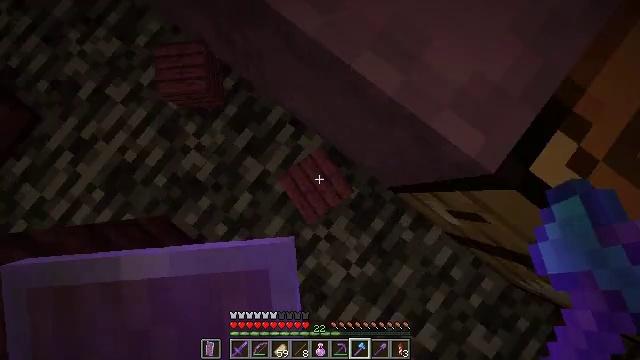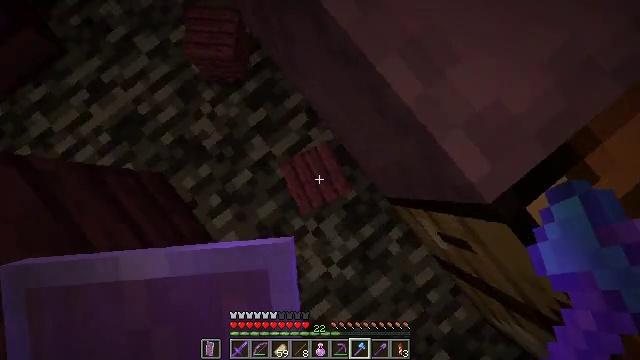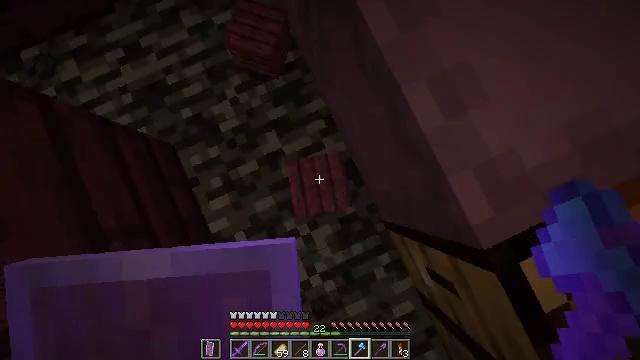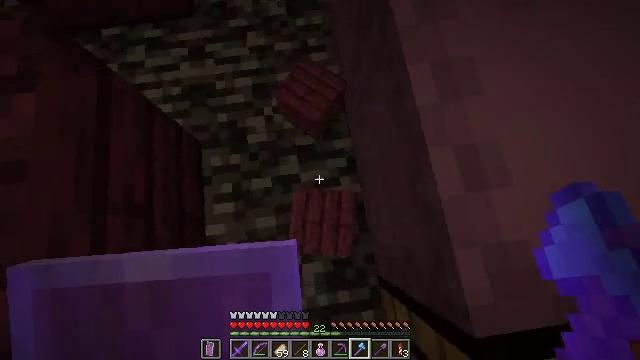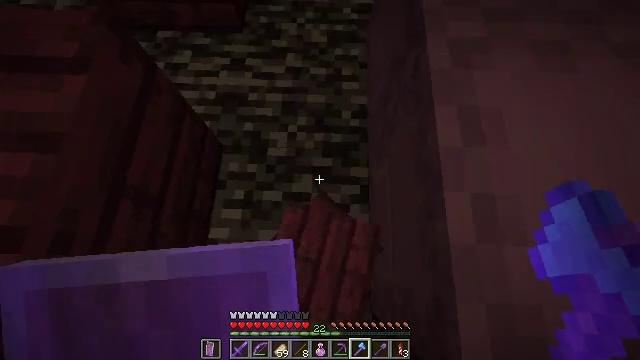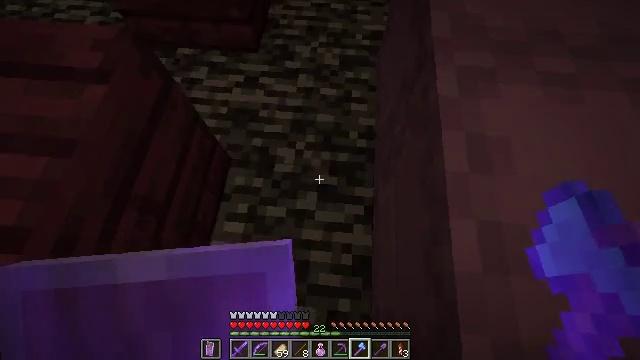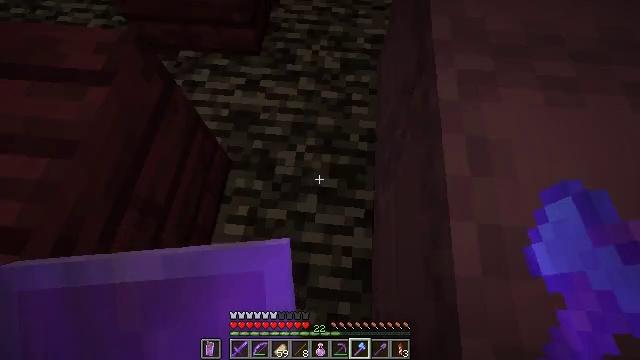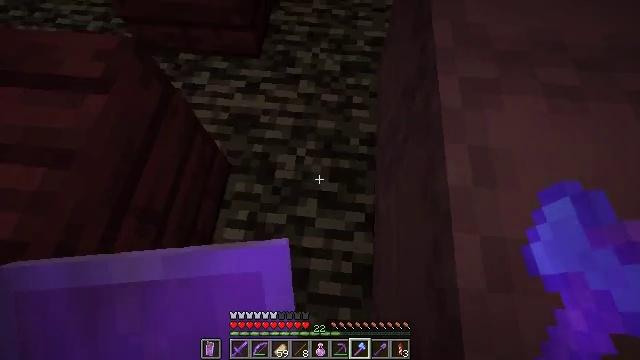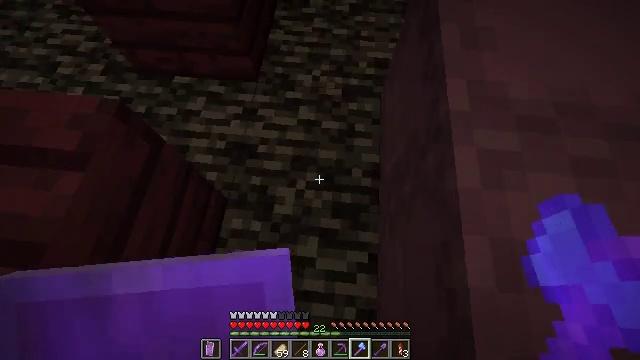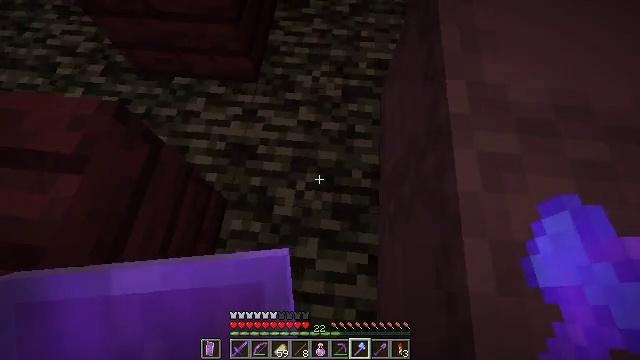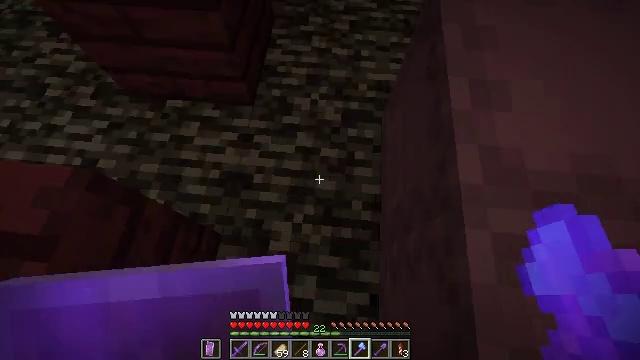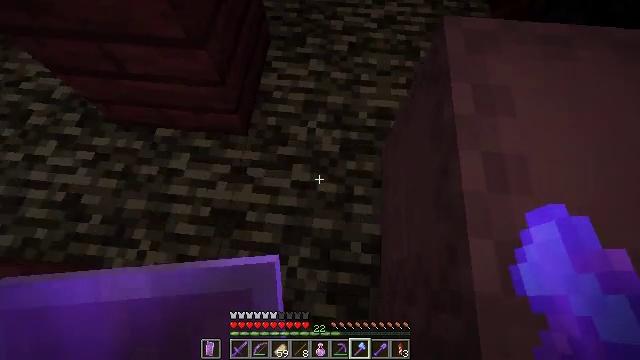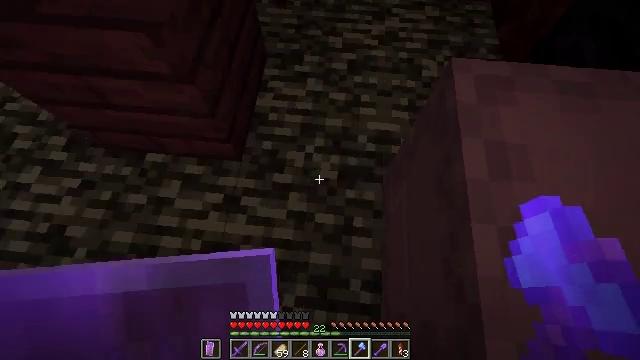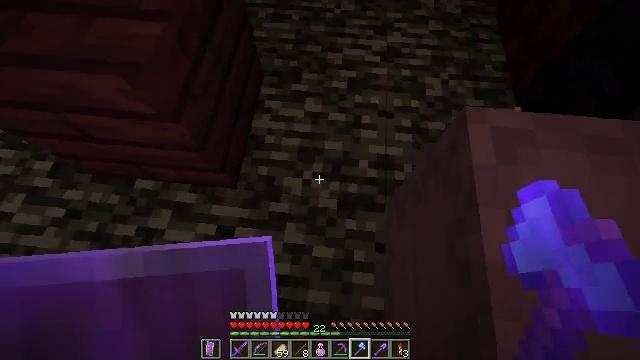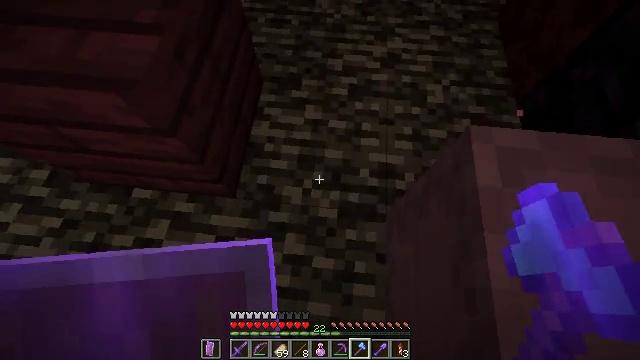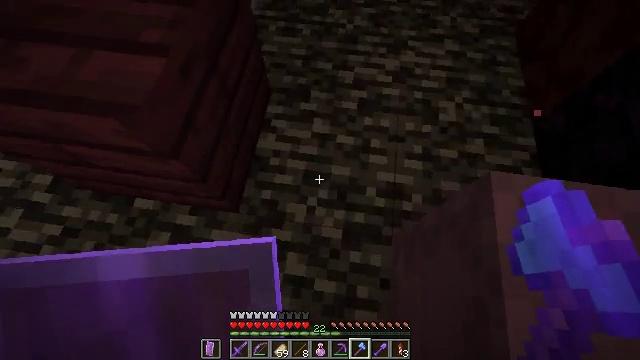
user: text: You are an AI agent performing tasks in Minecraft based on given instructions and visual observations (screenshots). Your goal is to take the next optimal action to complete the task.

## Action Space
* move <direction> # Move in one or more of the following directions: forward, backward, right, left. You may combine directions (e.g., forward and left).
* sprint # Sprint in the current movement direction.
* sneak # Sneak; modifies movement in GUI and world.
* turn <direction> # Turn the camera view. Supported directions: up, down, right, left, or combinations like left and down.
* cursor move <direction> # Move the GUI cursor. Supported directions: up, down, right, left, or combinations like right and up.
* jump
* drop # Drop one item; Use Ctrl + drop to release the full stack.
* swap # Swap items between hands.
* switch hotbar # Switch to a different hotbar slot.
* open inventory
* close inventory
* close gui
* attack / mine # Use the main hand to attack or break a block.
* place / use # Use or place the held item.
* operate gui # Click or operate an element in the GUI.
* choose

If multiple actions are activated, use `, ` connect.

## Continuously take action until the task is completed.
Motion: motion action
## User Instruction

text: Attack the crimson planks to collect them.
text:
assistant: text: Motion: turn left
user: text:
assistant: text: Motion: turn left and up
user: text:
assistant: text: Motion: turn left and up
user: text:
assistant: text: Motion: turn left and up
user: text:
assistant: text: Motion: turn left and up
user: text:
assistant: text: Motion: no_op
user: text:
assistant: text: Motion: move forward
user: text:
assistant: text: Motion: move forward
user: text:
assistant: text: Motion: move forward
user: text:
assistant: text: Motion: move forward
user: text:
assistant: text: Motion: move forward
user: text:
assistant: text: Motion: move forward
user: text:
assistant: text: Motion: move forward
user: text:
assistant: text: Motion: no_op
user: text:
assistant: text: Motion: turn left
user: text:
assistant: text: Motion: turn left and up
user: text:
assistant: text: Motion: turn left and up
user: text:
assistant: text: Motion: turn left and up
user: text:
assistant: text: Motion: turn left and up
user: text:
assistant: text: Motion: turn left and up
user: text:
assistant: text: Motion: turn left and up
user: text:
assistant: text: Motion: turn left
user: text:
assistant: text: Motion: no_op
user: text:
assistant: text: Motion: no_op
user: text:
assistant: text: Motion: no_op
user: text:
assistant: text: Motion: no_op
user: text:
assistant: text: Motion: no_op
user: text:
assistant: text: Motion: no_op
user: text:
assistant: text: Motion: turn left and up
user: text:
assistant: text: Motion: turn left and up